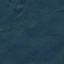
Land use / land cover: Forest